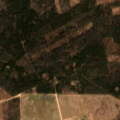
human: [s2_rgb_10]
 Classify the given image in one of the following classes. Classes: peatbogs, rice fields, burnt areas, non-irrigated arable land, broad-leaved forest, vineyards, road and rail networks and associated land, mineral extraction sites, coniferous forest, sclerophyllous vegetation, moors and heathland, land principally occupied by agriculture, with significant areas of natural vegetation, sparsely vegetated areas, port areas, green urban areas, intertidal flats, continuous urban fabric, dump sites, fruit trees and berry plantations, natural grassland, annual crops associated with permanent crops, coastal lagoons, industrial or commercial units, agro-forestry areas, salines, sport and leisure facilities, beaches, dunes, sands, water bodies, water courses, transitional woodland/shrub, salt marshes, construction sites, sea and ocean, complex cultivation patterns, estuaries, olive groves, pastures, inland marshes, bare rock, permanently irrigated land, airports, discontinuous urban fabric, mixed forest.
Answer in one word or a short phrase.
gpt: non-irrigated arable land, mixed forest